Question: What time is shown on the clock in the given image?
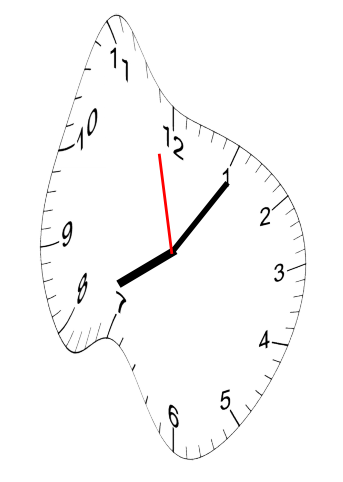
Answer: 08:05:58